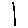
Label: line